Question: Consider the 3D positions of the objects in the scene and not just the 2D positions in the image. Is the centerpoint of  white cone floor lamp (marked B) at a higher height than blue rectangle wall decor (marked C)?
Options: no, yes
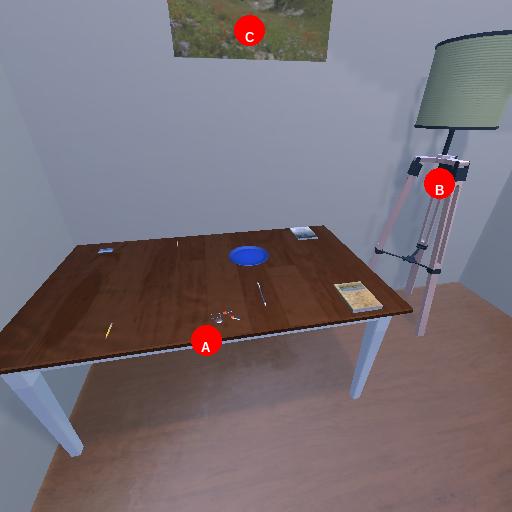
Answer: no